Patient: sex M, age 53
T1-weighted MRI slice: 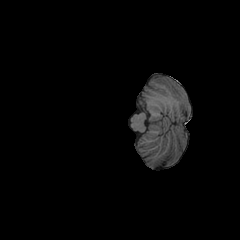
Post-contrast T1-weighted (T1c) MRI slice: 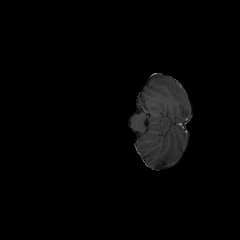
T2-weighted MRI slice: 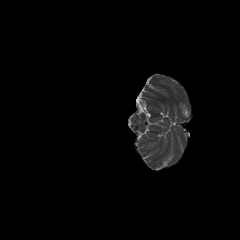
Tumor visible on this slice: no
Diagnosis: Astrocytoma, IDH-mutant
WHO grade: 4